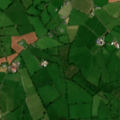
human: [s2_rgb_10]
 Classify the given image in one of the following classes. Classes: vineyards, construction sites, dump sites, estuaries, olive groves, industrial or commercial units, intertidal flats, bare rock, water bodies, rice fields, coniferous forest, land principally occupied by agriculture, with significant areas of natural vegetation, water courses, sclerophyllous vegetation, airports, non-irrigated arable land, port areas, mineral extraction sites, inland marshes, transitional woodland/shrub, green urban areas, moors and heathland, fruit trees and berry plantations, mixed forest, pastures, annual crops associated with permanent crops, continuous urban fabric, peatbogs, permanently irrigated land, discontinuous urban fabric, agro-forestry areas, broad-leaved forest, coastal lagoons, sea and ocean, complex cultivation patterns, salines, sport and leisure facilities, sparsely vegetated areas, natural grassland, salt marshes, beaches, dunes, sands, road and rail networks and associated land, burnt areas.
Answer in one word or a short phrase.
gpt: pastures